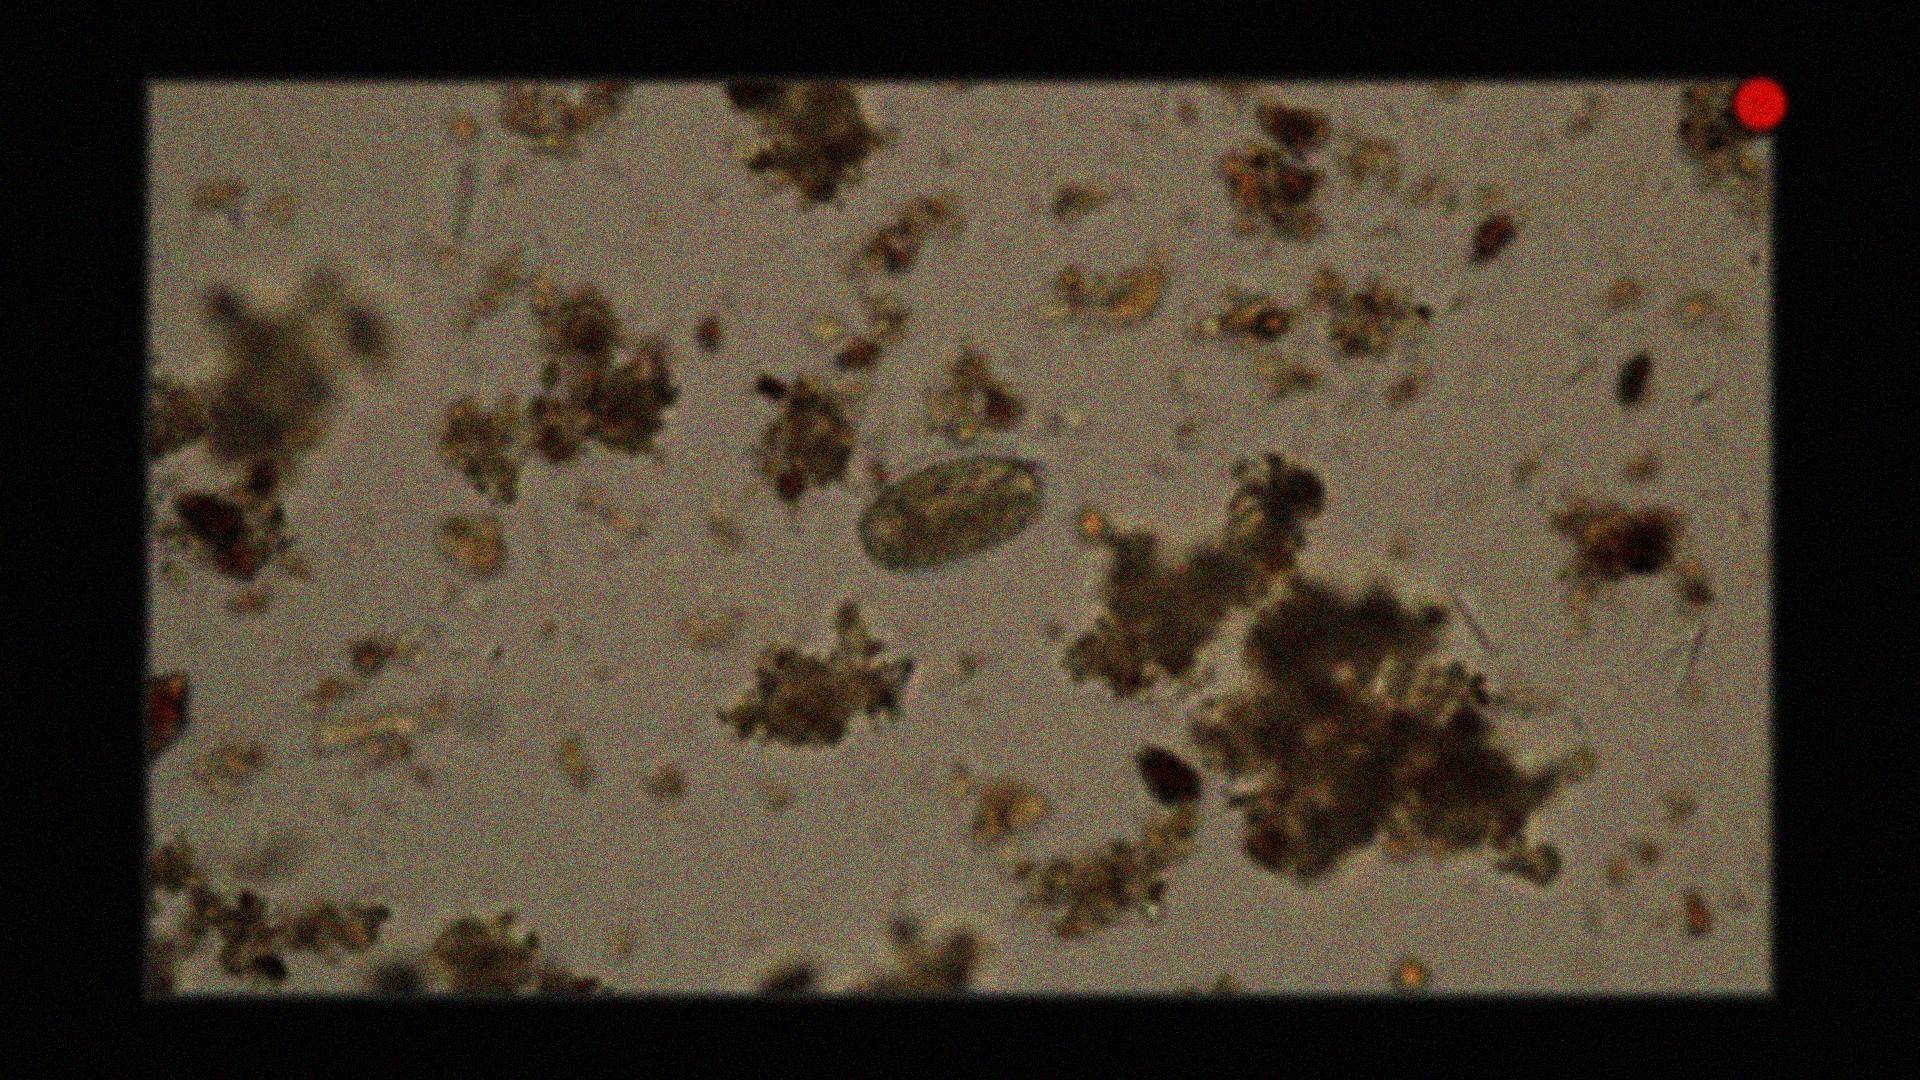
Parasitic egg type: Hookworm egg